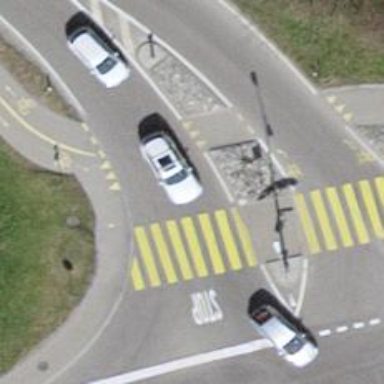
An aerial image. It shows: Traffic calming island.